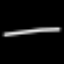
Label: line